Field crop: tomato
Growth stage: 1
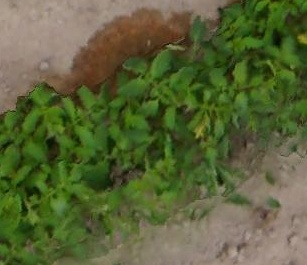
Species: tomato